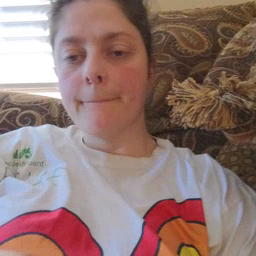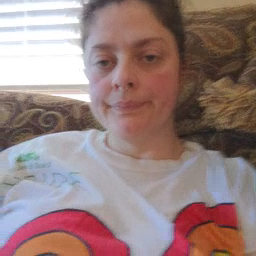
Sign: arm